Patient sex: M
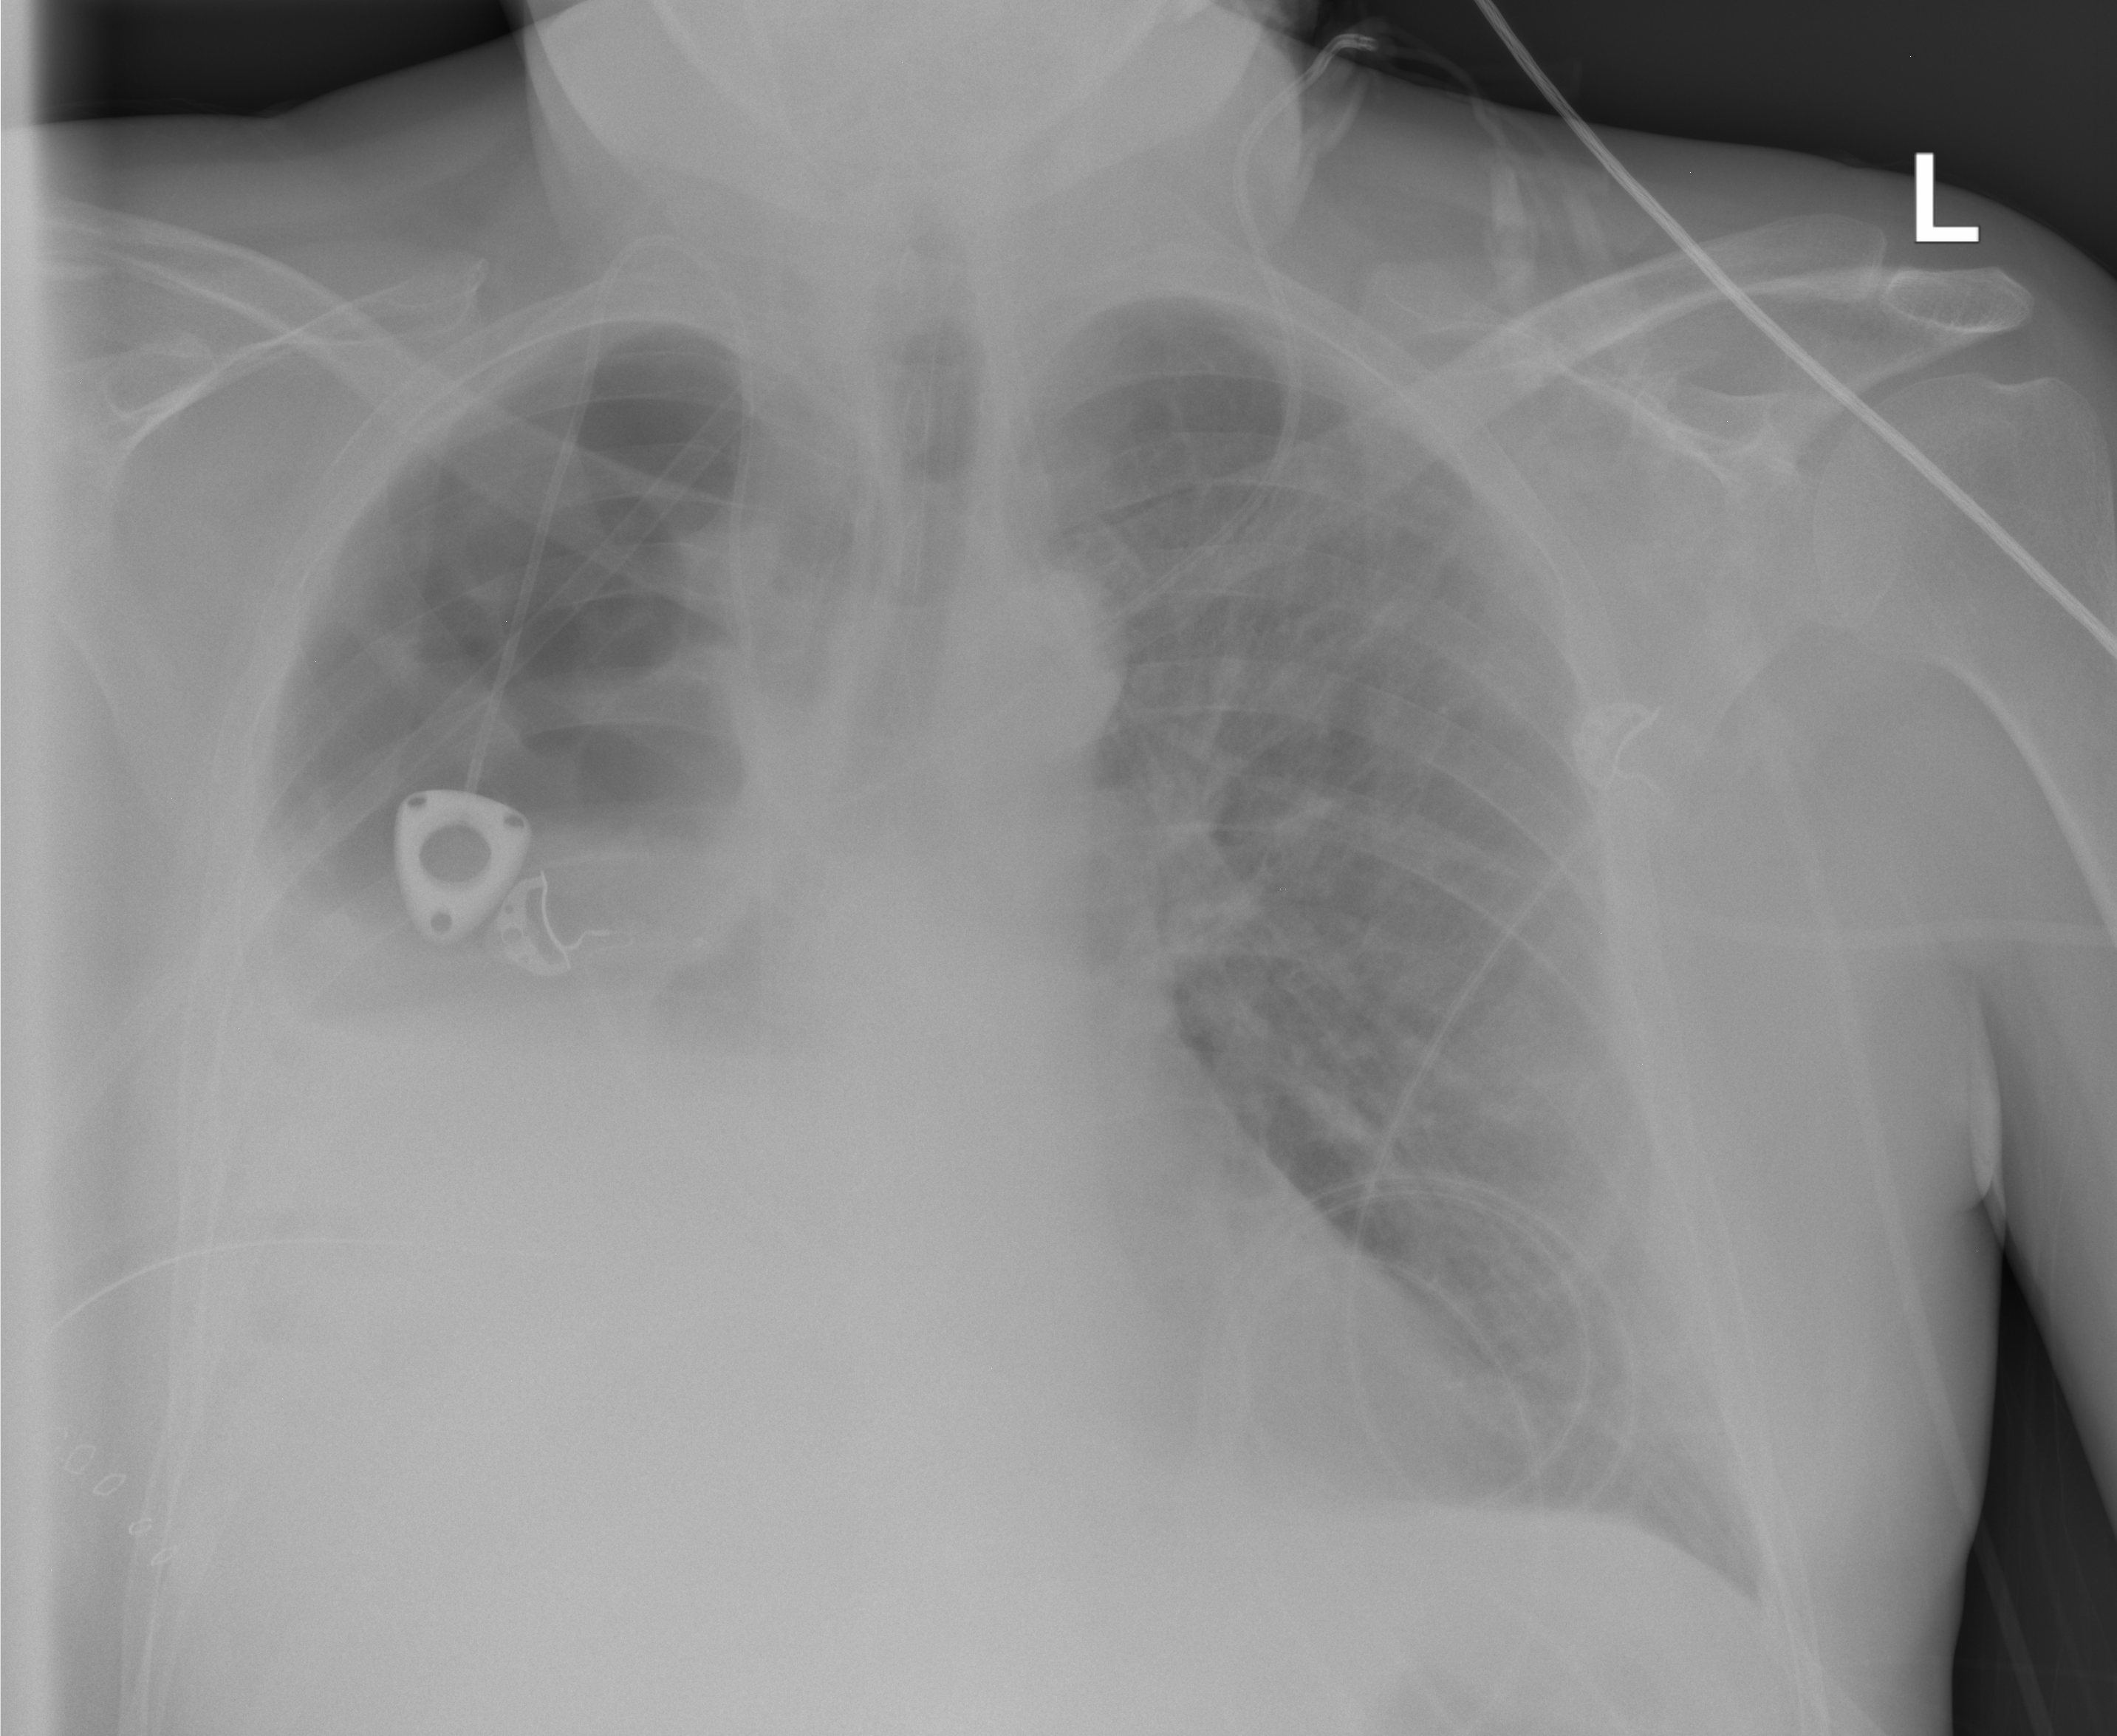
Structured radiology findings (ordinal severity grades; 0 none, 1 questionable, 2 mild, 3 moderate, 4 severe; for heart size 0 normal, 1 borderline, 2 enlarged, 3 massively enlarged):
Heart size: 0
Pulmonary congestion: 2
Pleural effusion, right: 2
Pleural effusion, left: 0
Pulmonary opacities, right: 0
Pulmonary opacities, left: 0
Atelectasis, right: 3
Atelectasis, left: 0